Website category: movie
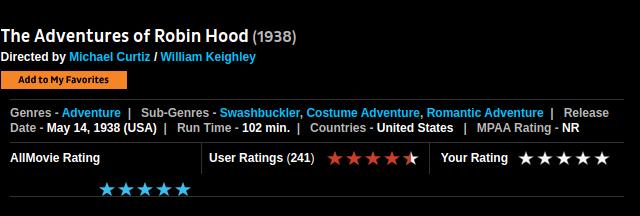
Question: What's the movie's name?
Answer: The Adventures of Robin Hood

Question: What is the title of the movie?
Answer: The Adventures of Robin Hood

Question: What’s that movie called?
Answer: The Adventures of Robin Hood

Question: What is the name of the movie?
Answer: The Adventures of Robin Hood

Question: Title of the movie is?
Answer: The Adventures of Robin Hood

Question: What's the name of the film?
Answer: The Adventures of Robin Hood

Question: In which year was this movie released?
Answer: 1938

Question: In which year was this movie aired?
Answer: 1938

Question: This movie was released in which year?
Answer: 1938

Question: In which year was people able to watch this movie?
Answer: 1938

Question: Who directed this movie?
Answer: Michael Curtiz / William Keighley

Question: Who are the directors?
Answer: Michael Curtiz / William Keighley

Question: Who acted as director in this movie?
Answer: Michael Curtiz / William Keighley

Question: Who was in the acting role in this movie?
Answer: Michael Curtiz / William Keighley

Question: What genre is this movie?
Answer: Adventure

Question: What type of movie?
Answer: Adventure

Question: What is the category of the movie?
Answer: Adventure

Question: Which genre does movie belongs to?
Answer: Adventure

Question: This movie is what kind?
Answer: Adventure

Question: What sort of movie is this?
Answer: Adventure

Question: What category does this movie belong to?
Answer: Adventure

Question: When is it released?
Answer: May 14, 1938 (USA)

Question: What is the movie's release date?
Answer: May 14, 1938 (USA)

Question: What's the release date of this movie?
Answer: May 14, 1938 (USA)

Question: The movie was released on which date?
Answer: May 14, 1938 (USA)

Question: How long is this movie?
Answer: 102 min.

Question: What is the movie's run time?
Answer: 102 min.

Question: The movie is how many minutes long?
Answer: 102 min.

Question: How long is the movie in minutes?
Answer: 102 min.

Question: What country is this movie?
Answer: United States

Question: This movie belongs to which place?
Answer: United States

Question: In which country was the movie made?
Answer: United States

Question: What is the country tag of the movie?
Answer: United States

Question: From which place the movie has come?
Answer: United States